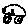
Label: car